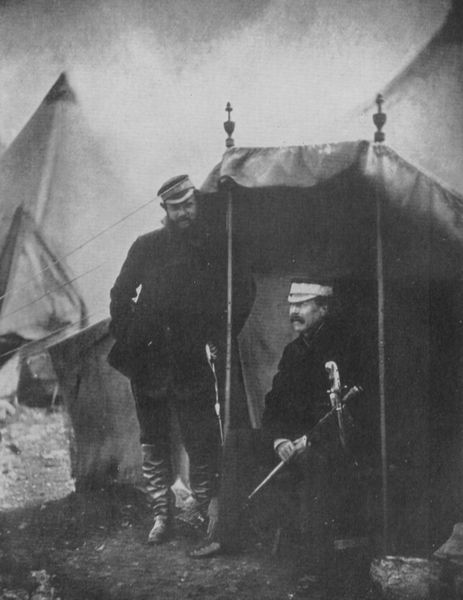
Titel: Generalleutnant Sir John Campbell und Hauptmann Hume
Künstler: Roger Fenton
Standort: USA
Institution: Sammlung Gernsheim
Schlagwörter: hand, himmel, kampf, mann, schatten, weiß, menschen, sitzen, grau, hut, hüte, licht, männer, profil, schwarz, dach, gras, rasen, weg, wiese, rock, bart, bärte, hose, jacke, kappe, mütze, mützen, schnurrbart, gesicht, stehen, steine, wache, feld, kalt, natur, boden, mantel, schnüre, stoff, adel, personen, spitzen, pflanzen, reiter, zwei, stab, russland, afrika, winter, pause, franzosen, krieg, lehnen, schlacht, seile, hat, könig, men, military, soldaten, soldier, soldiers, sword, swords, black, face, old, seat, sitting, spitz, detail, picture, two, poliert, warten, foto, fotografie, photographie, eingang, stangen, kreuz, seil, schwarz weiss, militär, schwert, säbel, uniform, waffen, soldat, waffe, bismarck, degen, helm, offizier, stiefel, armee, heer, photo, geige, clouds, man, sand, baldachin, costume, zeltlager, stange, grass, geputzt, schirmmütze, vordach, abzug, black and white, russen, cap, beard, boots, draht, aufnahme, mast, rope, zepter, offiziere, verwundeter, szepter, zelt, zelte, schnurrbärte, lager, zeltdach, dokumentation, pants, boot, stifel, war, einsatz, tent, humans, schwet, pollier, feldlager, stick, hunnen, standing, tipi, camp, tatenlos, photograph, photography, mustache, moustache, kampagne, pole, fiti, kepi, spitzzelte, säberl, zeltstangen, poles, string, 19. jahrhundert, afrike, wire, tents, 2, 1800s, soffizier, admiral, zekte, inszenierte fotografie, fenton, soldgiers